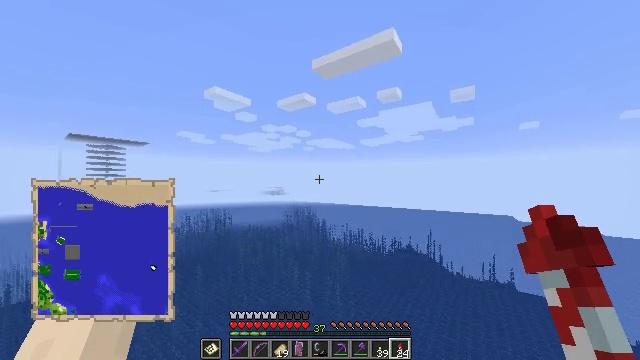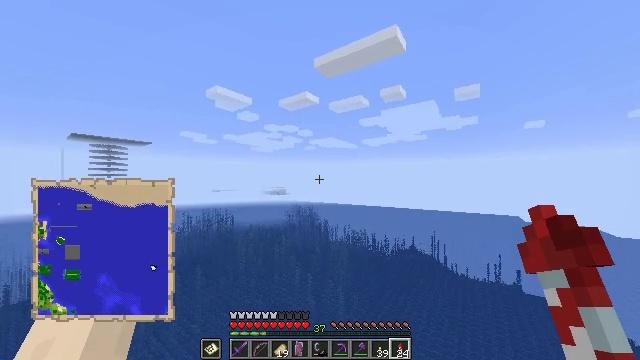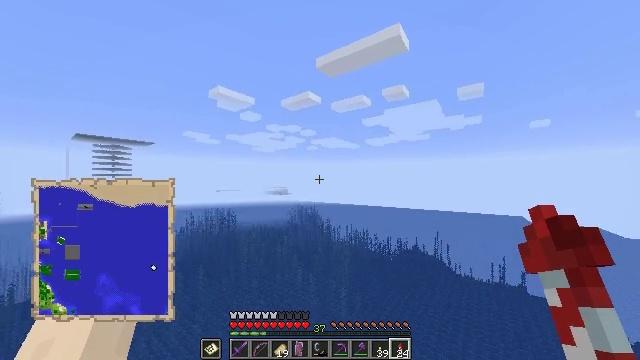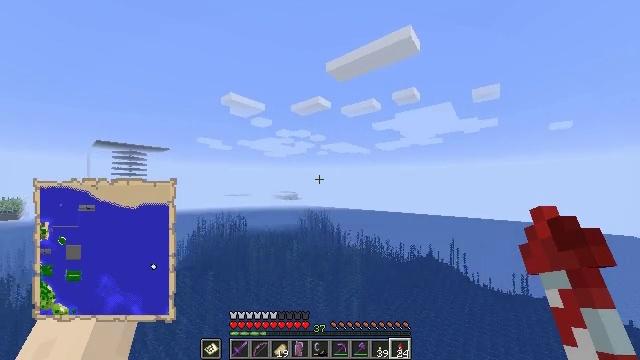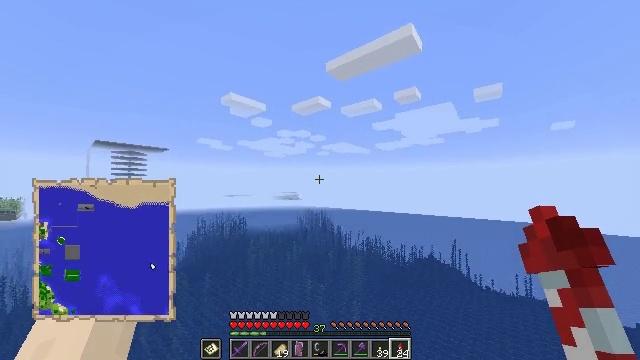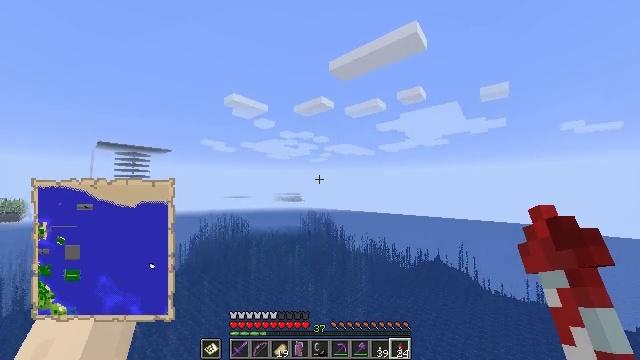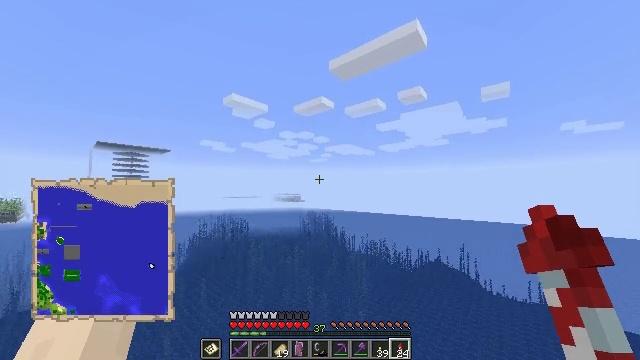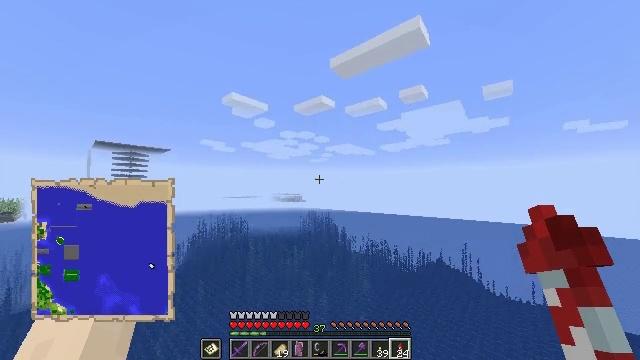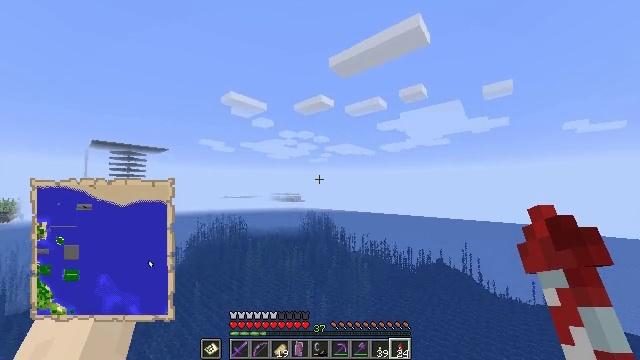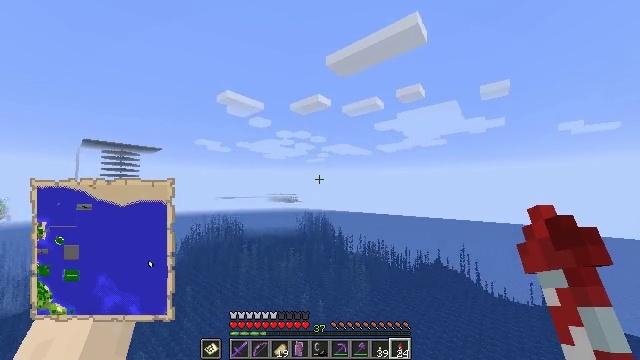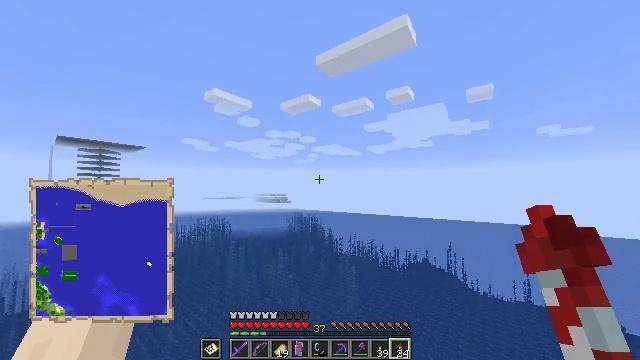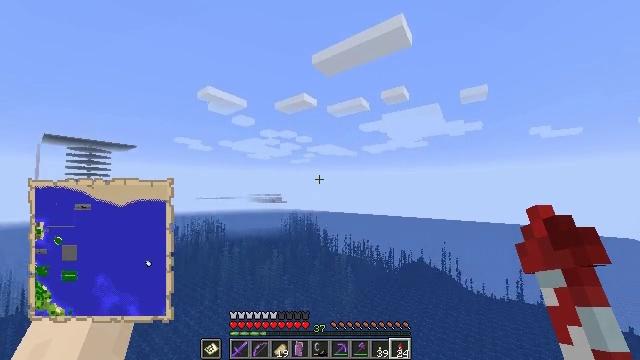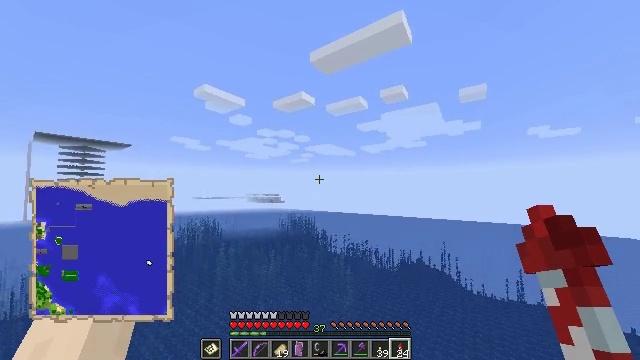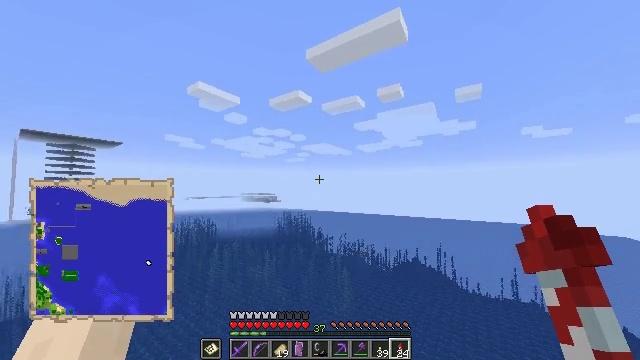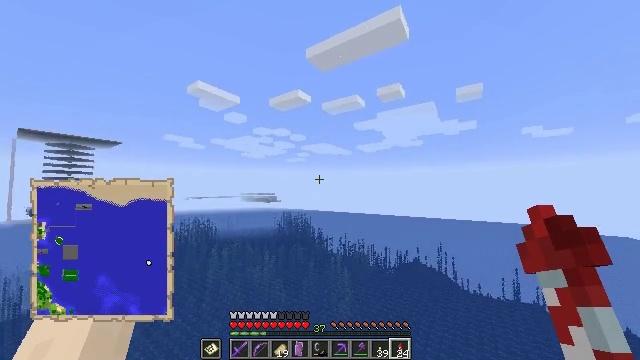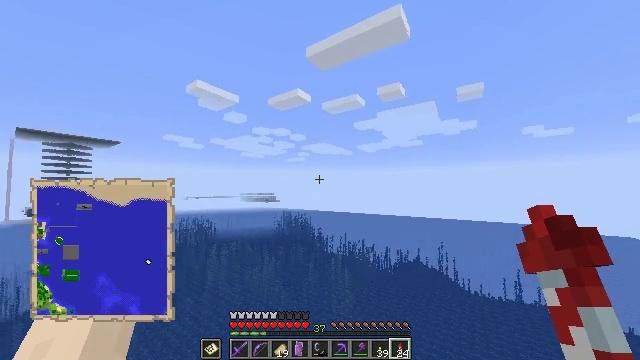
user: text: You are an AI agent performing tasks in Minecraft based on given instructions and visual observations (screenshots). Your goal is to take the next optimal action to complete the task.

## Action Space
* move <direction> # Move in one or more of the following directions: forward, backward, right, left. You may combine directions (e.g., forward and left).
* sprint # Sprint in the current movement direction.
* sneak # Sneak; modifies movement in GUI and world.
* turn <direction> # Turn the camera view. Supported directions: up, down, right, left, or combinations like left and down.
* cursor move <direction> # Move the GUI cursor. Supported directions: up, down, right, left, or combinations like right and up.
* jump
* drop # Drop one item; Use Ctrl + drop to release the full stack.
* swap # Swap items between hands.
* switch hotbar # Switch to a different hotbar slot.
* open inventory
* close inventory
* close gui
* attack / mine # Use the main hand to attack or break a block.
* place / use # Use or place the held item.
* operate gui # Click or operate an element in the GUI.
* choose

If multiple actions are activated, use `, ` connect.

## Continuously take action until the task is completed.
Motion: motion action
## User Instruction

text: Gather bone block for bone meal.
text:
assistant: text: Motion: move forward, sprint
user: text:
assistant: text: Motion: move forward, sprint
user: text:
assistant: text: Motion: move forward, sprint, turn left and up
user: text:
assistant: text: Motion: move forward, sprint
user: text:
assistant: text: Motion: move forward, sprint
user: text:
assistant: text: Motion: move forward, sprint
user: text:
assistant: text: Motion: move forward, sprint
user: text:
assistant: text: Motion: move forward, sprint
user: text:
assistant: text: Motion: move forward, sprint
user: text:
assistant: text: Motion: move forward, sprint, turn right
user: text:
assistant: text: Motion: move forward, sprint, turn right
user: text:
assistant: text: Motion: move forward, sprint
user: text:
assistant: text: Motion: move forward, sprint, turn right
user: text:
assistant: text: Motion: move forward, sprint
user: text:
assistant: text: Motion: move forward, sprint
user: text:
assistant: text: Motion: move forward, sprint
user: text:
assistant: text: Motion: move forward, sprint
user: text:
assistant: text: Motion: move forward, sprint, turn right
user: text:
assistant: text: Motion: move forward, sprint, turn right
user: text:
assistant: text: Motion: move forward, sprint, turn right
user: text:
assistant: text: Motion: move forward, sprint, turn right
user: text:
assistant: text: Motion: move forward, sprint
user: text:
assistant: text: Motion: move forward, sprint
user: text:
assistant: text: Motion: move forward, sprint
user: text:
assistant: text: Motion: move forward, sprint
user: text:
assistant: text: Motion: move forward, sprint
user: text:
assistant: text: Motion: move forward, sprint
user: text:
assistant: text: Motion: move forward, sprint
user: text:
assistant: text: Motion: move forward, sprint
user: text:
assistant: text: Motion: move forward, sprint, turn right